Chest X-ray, PA view. Patient: 65 years old, sex F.
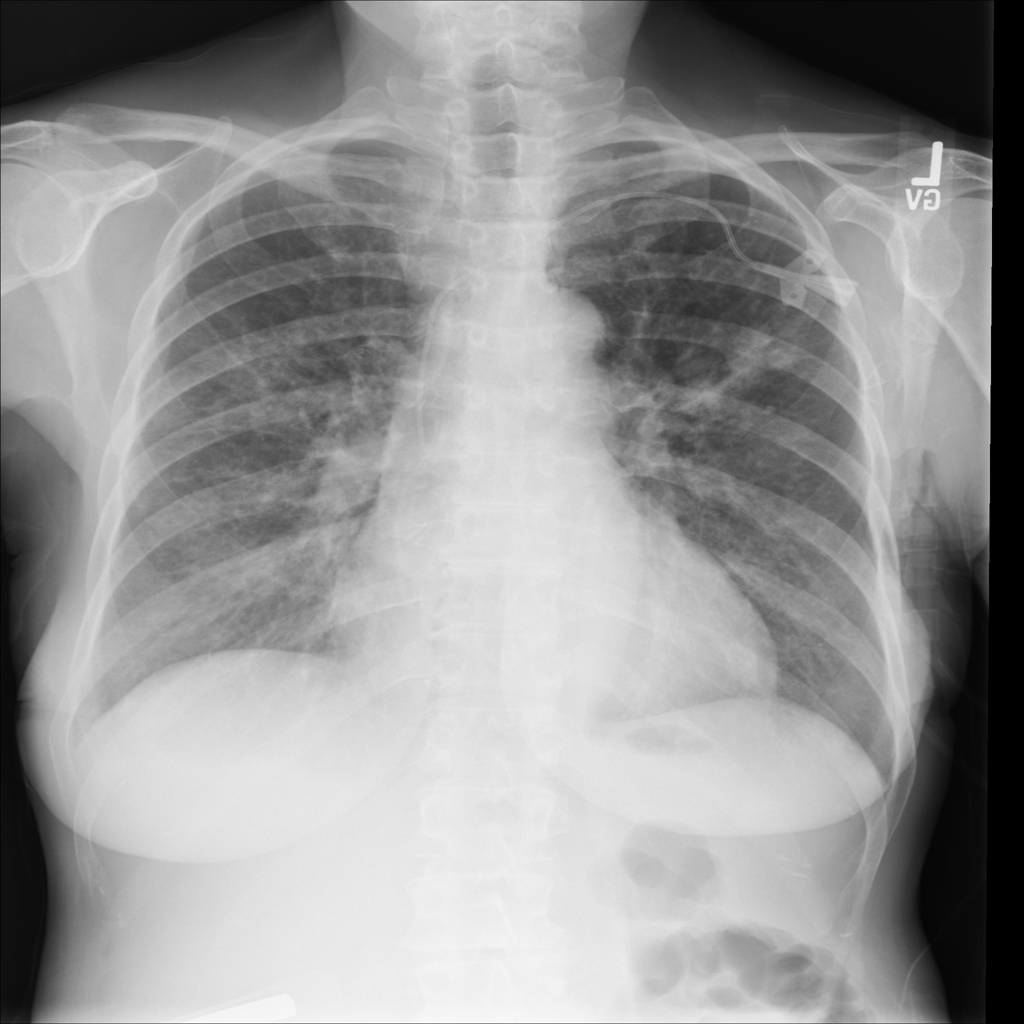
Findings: Infiltration, Nodule